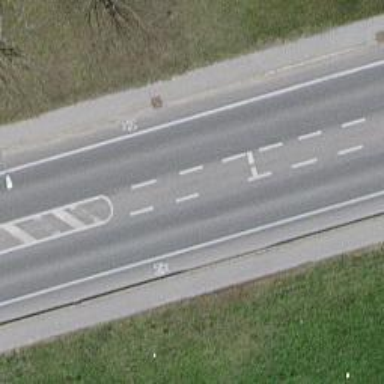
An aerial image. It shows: Primary highway with asphalt surface. There are sidewalks on both sides and exclusive cycle lane.